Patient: sex F, age 63
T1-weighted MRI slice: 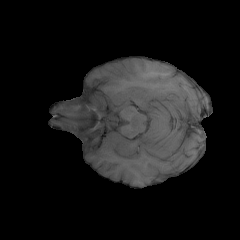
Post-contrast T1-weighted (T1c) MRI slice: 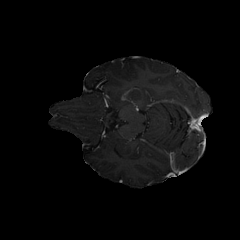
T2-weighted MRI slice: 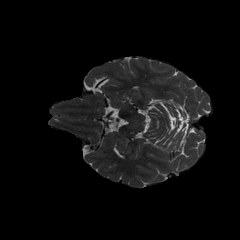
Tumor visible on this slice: no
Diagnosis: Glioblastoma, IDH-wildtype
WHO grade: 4